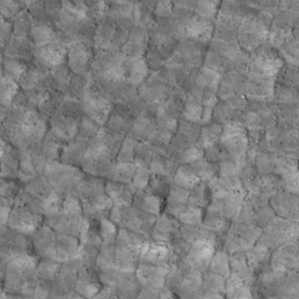
Label: non_frost